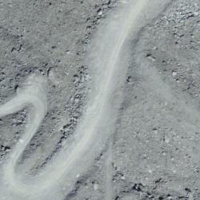
EUNIS habitat code: 48
Species observed at this site:
Aquila chrysaetos
Geum reptans